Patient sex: M
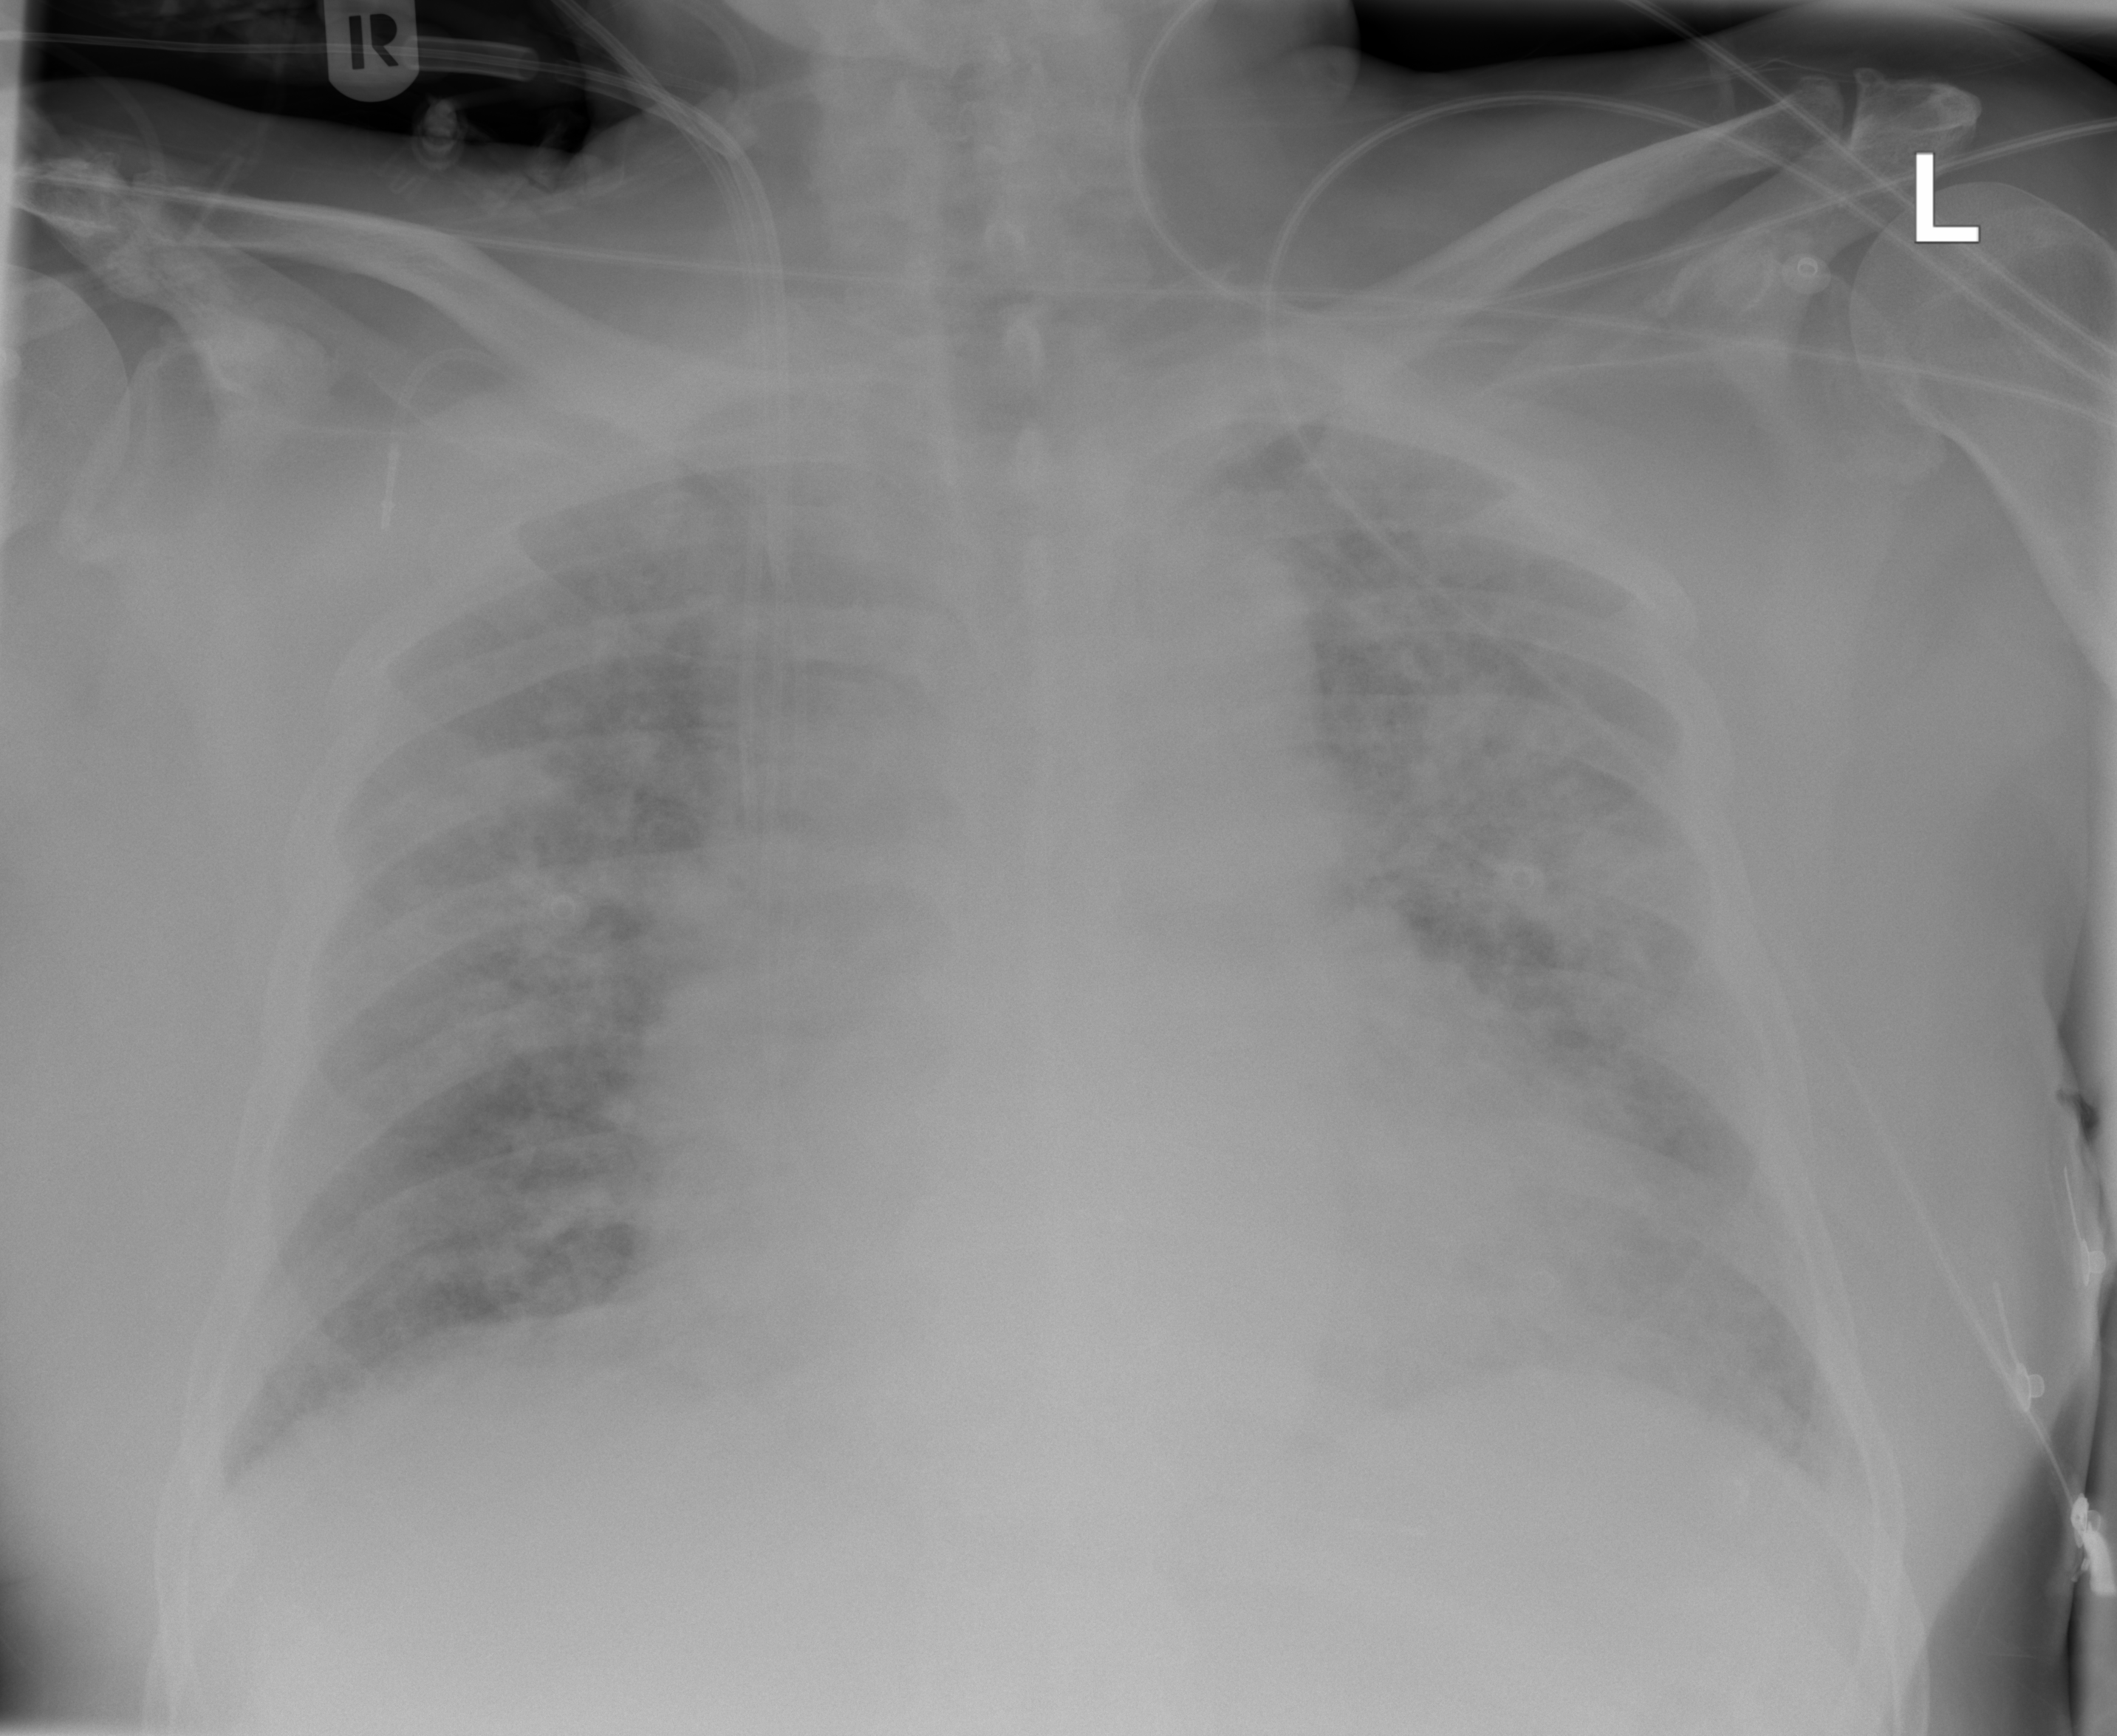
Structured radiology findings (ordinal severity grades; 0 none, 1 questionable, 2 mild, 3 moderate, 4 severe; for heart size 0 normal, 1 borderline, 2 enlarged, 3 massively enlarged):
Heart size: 2
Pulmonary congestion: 2
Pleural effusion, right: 0
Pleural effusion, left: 0
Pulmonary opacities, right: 2
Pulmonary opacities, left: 2
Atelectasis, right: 2
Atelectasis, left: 2